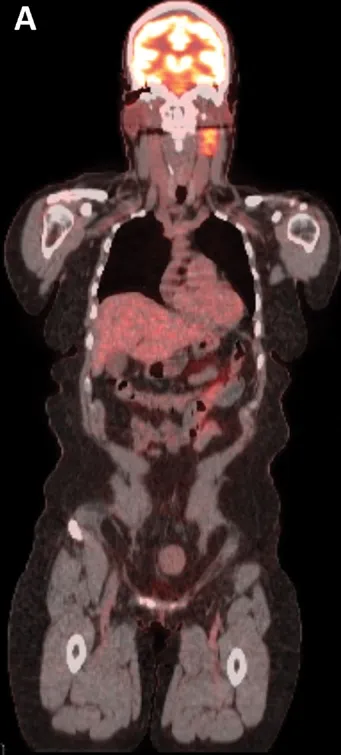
A-C
) Positron emission tomography-computed tomography (PET CT) was performed, which demonstrated increased fluoro-2-deoxy-d-glucose uptake in both masses (standardized uptake value of 7.3 for the larger mass and 2.7 for the smaller mass).
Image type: radiology (pet)